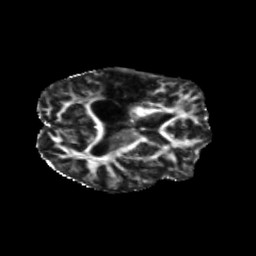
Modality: FA
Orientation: axial
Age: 49
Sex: male
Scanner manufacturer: siemens
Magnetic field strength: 3 T
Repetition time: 5.25 s
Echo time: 0.08 s